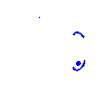
Particle: electron